Question: The following program draws a little cloud

at the location the user touches.
If you replace '/*A*/' with '///*A*/', it runs fine.
But it is sluggish. Hence (without commenting out the '/*A*/s') the drawing is done on a separate thread. To maintain a smooth interaction, the thread is interrupted when the user moves the pointer.
How would you modify this code to properly draw on a separate thread?
'''
public class MyView extends View {
/*A*/ protected MyDrawThread myDrawThread;
protected float x, y;
protected Paint paint = new Paint();
public MyView(Context context, AttributeSet attrs) {
super(context, attrs);
paint.setAntiAlias(true);
/*A*/ myDrawThread = new MyDrawThread();
}
@Override protected void onDraw(Canvas canvas)
{
/*A*/ if( myDrawThread.isAlive() )
/*A*/ myDrawThread.interrupt();
/*A*/
/*A*/ myDrawThread.setCanvas( canvas );
/*A*/ myDrawThread.start();
/*A*/ }
/*A*/
/*A*/ class MyDrawThread extends Thread {
/*A*/ private Canvas canvas;
/*A*/
/*A*/ public MyDrawThread() {
/*A*/ super();
/*A*/ }
/*A*/ public void setCanvas( Canvas cnvs ) {
/*A*/ canvas = cnvs;
/*A*/ }
/*A*/ public void run()
/*A*/ {
for(int i=0;i<10000;++i) {
double angle = (double) (Math.random() * 2.0 * Math.PI);
float distance = (float) (Math.random() * getWidth()/25.0f);
float dx = (float) (distance*Math.cos(angle));
float dy = (float) (distance*Math.sin(angle));
canvas.drawCircle(x+dx, y+dy, 0.1f, paint);
}
/*A*/ }
}
@Override public boolean onTouchEvent(MotionEvent event) {
x = event.getX();
y = event.getY();
invalidate();
return true;
}
}
'''
The layout 'activity_main' consists of just
'''
<.MyView
android:id="@+id/myView"
android:layout_width="match_parent"
android:layout_height="match_parent" />
'''
and the activity sets the View through
'''
setContentView(R.layout.activity_main);
'''
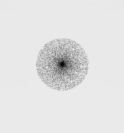
Answer: You can't. The 'Canvas' passed to 'View.onDraw()' must only be used from the main thread (UI thread.) You should either use a 'SurfaceView' (which lets you use a 'Canvas' from an arbitrary thread), a 'TextureView' (same thing) or render into an intermediate bitmap.